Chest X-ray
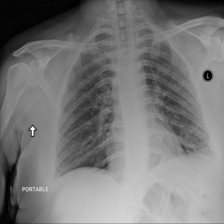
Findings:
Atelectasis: positive
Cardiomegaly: negative
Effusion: negative
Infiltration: negative
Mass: negative
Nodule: negative
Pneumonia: negative
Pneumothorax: negative
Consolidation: negative
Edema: negative
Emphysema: negative
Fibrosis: negative
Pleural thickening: negative
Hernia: negative